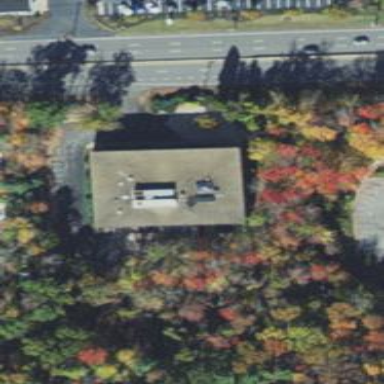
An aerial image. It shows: Building.